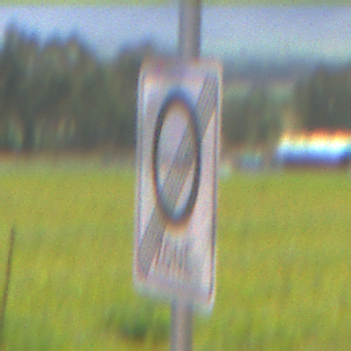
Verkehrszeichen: EndeUmweltzone
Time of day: MorningAfternoon
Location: Outdoor (RoadRail)
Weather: Clear
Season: NotSpecified
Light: Natural